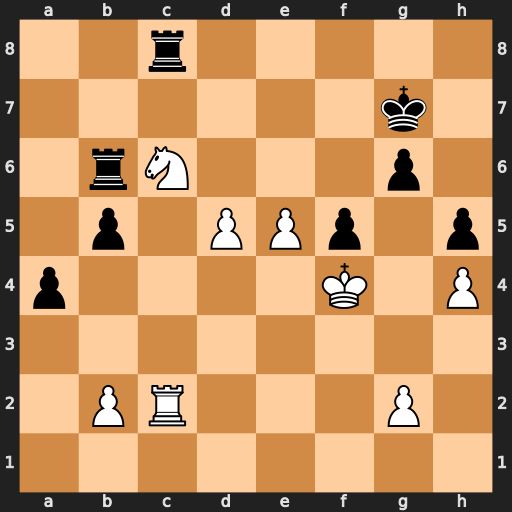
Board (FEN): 2r5/6k1/1rN3p1/1p1PPp1p/p4K1P/8/1PR3P1/8
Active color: w
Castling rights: -
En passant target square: -
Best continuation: d6 Rcxc6 Rxc6 Rxc6 d7 Rc4+ Ke3 Re4+ Kd3